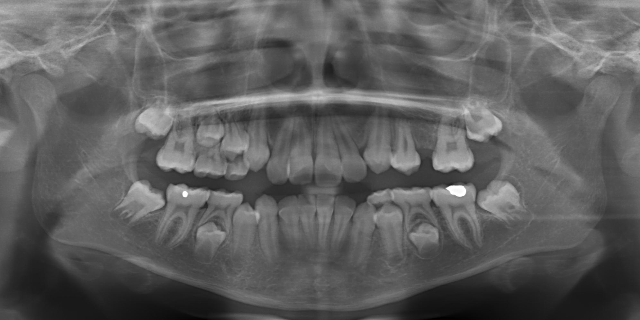
adult